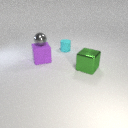
large purple rubber cube to the left of large green metal cube